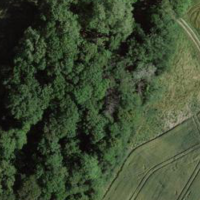
EUNIS habitat code: 52
Species observed at this site:
Prunus padus